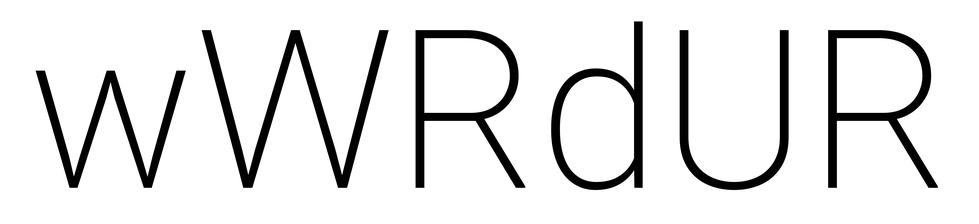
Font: Roboto_ExtraLight